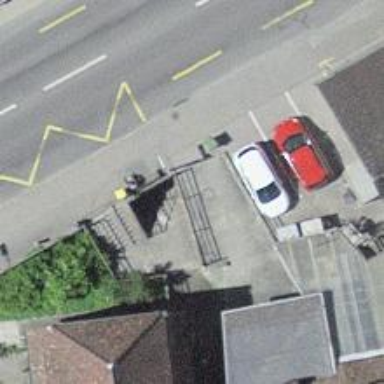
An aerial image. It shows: Footway made of concrete plates.